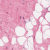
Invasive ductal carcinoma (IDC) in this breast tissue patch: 0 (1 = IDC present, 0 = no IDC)